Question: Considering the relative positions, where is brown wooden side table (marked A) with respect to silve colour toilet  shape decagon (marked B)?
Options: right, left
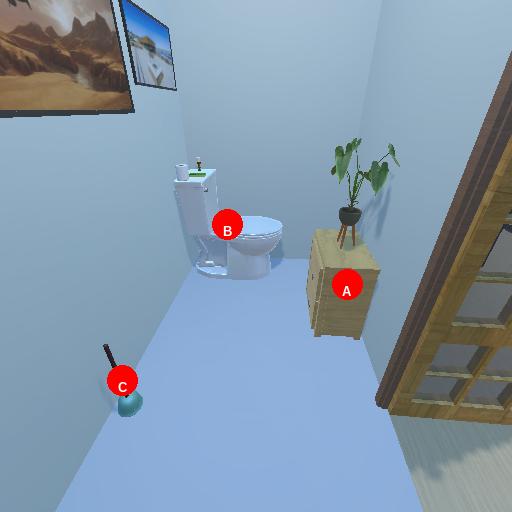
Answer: right